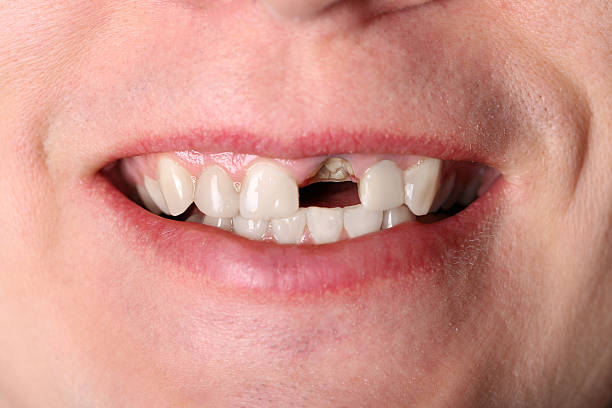
Condition: hypodontia